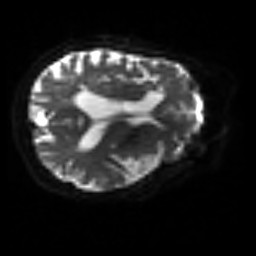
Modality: sbref
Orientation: axial
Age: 64
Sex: male
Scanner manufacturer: siemens
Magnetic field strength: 3 T
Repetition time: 3.2 s
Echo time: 0.081 s